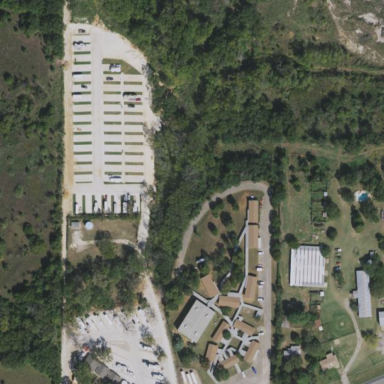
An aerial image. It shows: Caravan site for tourism.